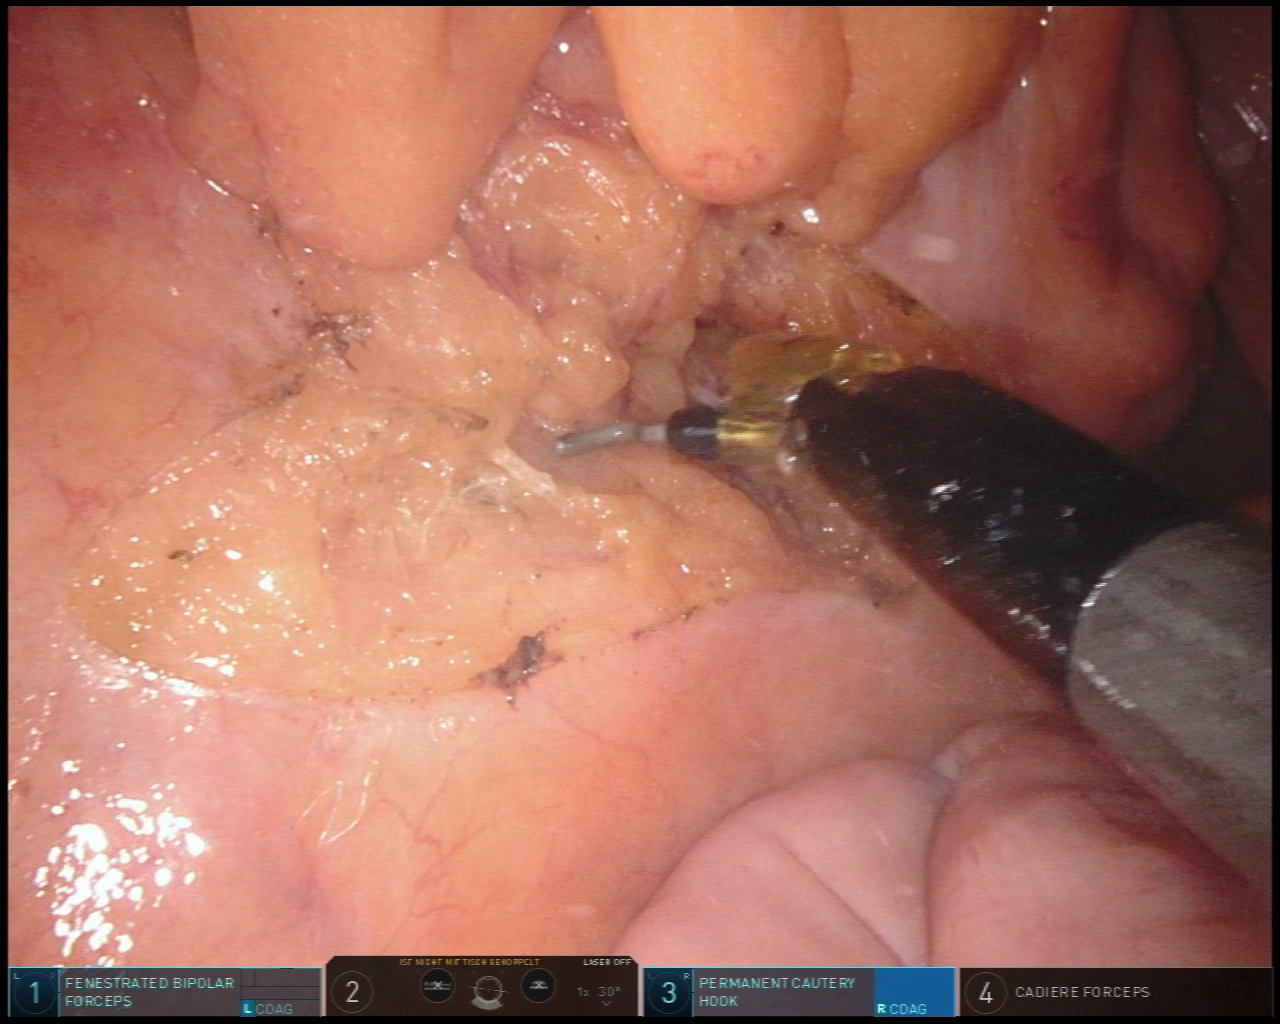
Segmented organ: small_intestine
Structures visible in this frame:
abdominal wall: no
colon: no
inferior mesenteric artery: no
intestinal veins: no
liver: no
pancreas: no
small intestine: yes
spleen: no
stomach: no
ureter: no
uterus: no
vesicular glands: no